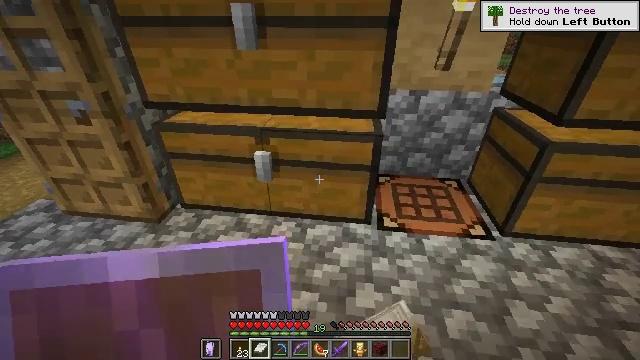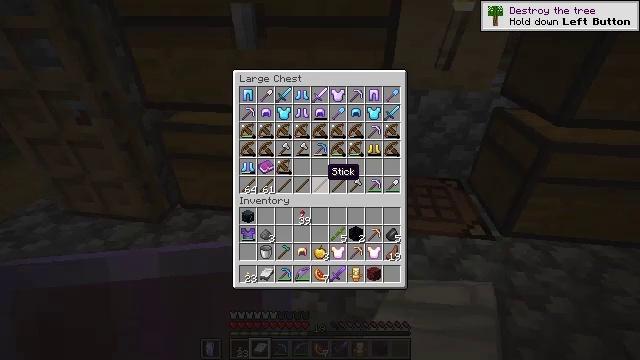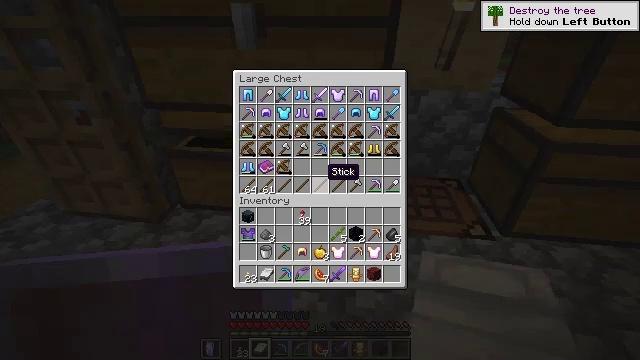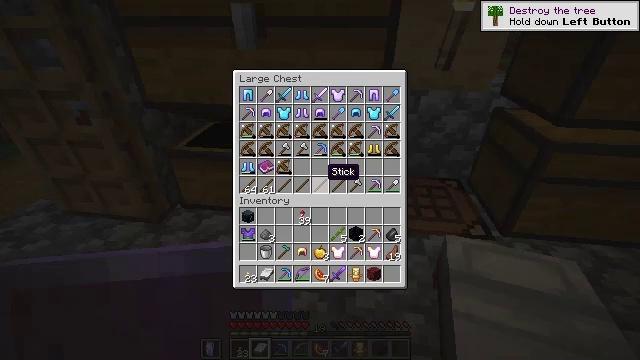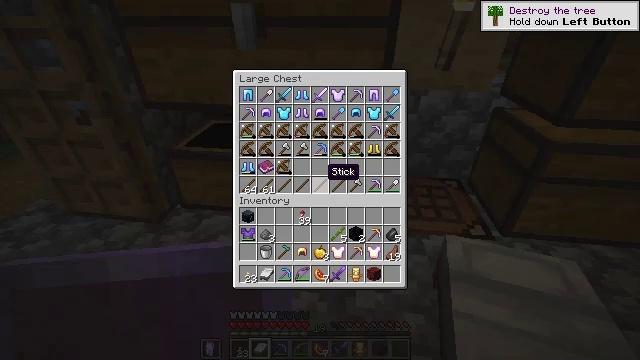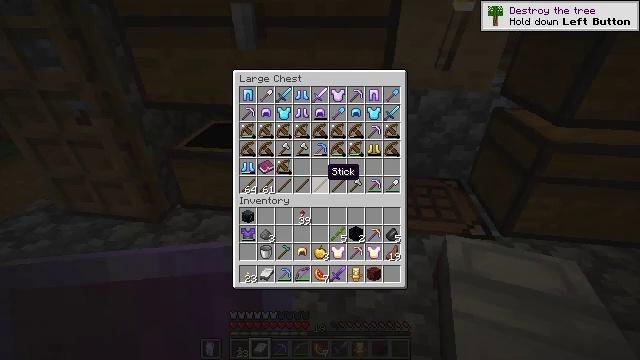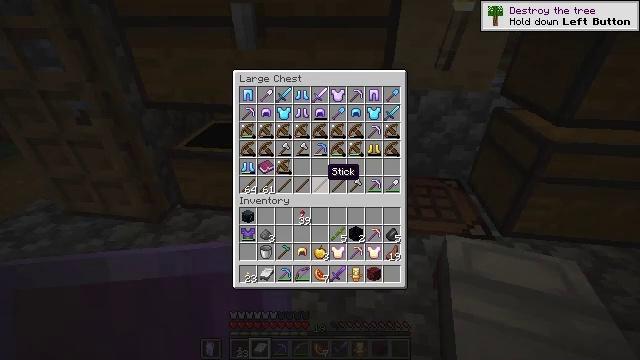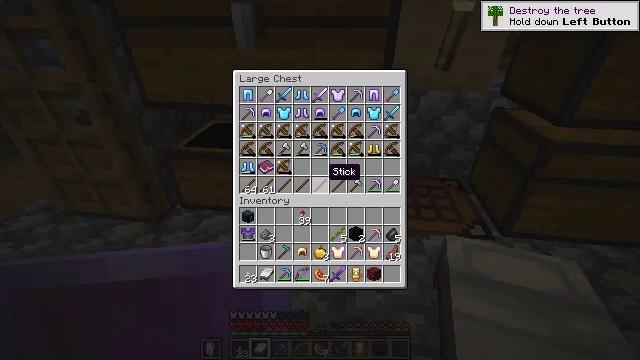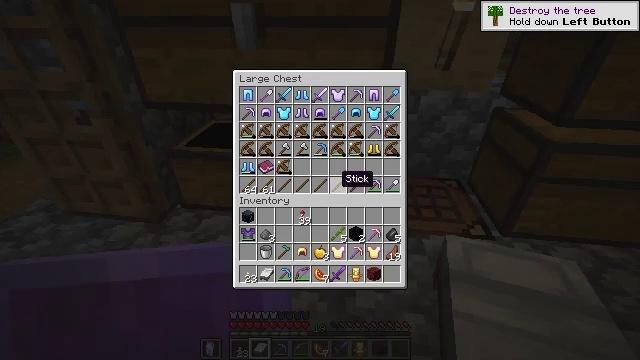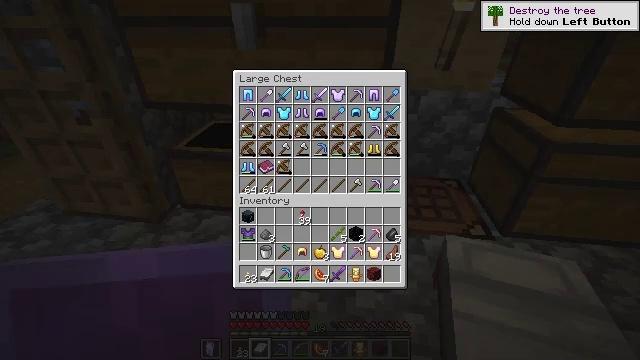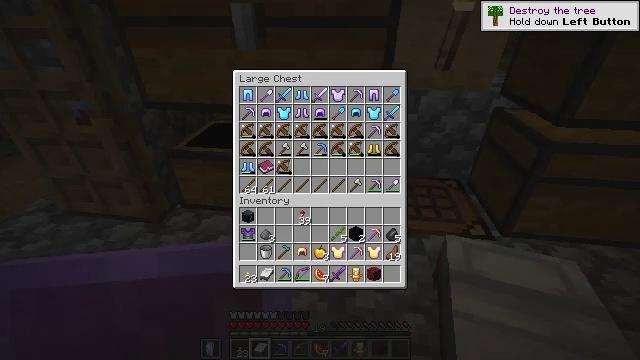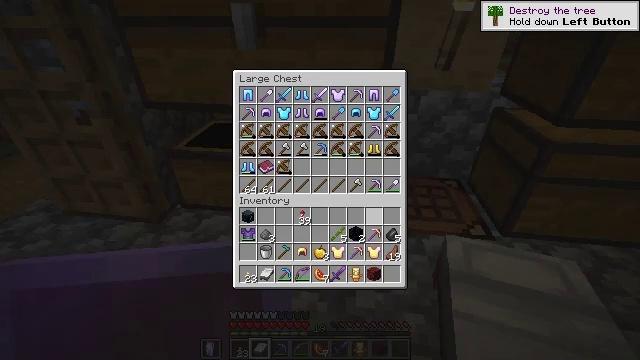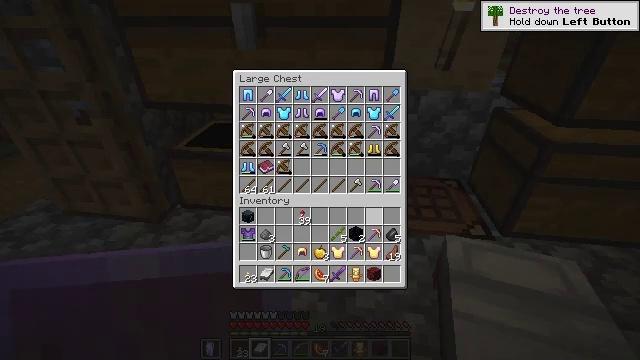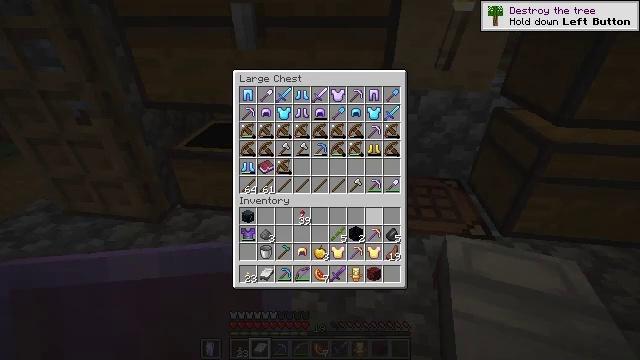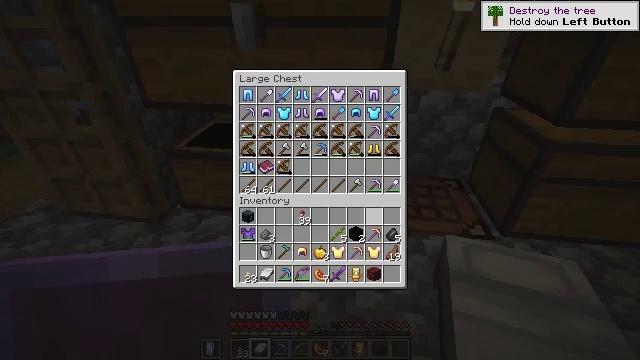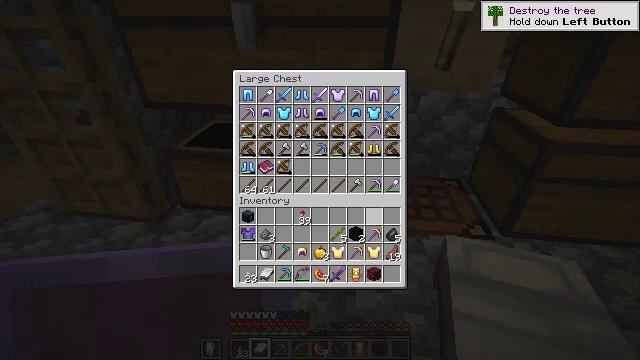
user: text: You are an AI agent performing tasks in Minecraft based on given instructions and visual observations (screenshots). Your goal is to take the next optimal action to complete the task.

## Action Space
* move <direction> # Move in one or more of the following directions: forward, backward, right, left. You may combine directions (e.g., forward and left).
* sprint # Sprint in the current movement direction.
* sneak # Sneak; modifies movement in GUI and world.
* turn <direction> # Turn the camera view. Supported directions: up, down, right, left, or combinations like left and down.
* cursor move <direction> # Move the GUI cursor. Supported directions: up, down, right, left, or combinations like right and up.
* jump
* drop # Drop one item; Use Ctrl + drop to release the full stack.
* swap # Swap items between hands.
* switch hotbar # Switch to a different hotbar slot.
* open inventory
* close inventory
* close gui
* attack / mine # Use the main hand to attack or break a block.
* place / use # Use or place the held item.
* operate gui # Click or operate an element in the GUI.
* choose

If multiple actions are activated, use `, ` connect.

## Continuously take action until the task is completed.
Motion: motion action
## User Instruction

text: Bake a potato to get a baked potato.
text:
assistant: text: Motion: open gui
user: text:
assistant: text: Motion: no_op
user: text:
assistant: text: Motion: no_op
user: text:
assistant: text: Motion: no_op
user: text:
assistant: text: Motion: no_op
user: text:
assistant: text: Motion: no_op
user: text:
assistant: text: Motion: no_op
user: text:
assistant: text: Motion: cursor move right and down
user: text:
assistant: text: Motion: cursor move right and down
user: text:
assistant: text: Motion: cursor move right
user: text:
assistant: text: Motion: no_op
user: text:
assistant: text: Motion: no_op
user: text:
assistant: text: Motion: no_op
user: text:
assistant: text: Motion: no_op
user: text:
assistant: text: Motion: no_op
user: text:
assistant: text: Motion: no_op
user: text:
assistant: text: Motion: no_op
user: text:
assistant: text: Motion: turn up, close gui
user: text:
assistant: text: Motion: turn left and up
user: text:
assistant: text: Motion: no_op
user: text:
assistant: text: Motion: use / place
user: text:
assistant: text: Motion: use / place
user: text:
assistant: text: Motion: no_op
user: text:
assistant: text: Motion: no_op
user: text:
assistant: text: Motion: no_op
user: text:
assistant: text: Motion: open gui
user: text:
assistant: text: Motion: no_op
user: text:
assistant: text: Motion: no_op
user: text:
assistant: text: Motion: no_op
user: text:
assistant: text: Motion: no_op